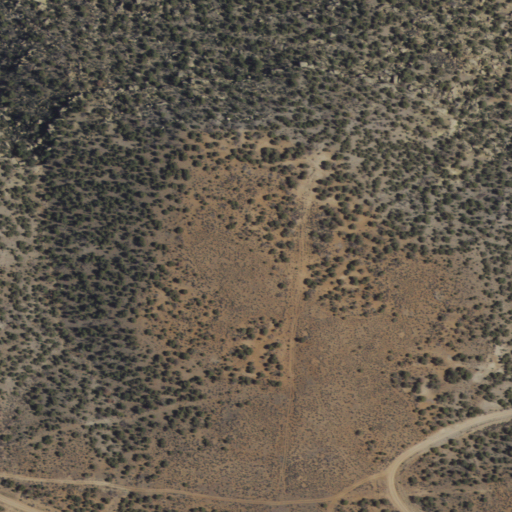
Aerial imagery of mountain in New Mexico named Martinez Mesa containing shrub and evergreen forest